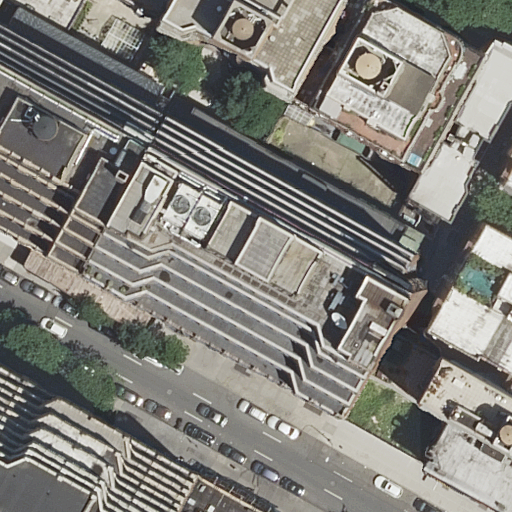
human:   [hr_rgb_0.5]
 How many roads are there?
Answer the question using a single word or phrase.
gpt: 1

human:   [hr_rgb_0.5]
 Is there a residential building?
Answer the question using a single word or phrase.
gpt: yes

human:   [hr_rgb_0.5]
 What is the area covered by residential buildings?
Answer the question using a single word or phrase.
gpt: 6759m2

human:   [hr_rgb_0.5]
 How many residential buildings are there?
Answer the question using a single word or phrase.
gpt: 13

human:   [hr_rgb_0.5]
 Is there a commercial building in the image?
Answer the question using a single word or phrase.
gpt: no

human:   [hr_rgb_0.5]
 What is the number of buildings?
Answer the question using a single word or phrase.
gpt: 13

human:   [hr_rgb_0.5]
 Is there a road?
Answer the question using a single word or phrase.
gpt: yes

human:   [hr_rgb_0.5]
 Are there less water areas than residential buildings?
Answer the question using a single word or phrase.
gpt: yes

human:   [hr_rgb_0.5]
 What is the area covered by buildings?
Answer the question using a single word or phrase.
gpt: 6759m2

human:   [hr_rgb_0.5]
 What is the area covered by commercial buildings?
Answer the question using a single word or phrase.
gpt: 0m2

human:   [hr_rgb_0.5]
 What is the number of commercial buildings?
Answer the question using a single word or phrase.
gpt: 0

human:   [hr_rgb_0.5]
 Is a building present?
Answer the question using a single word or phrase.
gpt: yes

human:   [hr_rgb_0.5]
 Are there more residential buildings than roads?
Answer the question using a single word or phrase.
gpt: yes

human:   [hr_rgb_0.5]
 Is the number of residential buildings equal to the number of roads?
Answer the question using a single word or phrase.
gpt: no

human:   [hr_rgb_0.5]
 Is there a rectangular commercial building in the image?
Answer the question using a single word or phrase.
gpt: no

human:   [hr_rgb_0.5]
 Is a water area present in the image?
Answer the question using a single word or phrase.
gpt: no

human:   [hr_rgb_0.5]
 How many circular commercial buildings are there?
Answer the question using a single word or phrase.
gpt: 0

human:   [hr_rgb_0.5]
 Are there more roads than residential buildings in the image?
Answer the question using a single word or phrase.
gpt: no

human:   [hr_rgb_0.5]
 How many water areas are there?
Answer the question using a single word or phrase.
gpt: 0

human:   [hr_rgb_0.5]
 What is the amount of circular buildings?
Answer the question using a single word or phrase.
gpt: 0

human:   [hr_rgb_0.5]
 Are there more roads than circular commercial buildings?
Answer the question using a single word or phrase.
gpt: yes

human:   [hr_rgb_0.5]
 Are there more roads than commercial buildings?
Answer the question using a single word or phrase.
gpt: yes

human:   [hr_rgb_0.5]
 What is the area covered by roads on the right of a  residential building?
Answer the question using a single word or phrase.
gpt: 0m2

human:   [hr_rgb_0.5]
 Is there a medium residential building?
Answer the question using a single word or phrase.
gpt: yes

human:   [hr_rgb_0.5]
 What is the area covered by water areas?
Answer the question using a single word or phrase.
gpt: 0m2

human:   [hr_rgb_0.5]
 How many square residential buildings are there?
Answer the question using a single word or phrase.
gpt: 0

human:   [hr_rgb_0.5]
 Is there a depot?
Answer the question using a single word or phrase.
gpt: no

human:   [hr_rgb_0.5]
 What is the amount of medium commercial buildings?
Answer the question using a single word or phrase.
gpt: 0

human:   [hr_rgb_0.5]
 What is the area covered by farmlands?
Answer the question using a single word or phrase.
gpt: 0m2

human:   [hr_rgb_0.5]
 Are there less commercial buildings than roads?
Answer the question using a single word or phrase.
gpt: yes

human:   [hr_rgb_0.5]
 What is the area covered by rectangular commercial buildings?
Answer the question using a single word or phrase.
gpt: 0m2

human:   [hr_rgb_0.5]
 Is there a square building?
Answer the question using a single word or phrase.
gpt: no

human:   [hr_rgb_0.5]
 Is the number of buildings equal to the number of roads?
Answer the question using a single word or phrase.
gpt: no

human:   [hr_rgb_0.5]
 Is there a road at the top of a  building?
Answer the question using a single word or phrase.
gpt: yes

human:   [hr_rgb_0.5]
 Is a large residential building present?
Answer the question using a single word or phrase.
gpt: yes

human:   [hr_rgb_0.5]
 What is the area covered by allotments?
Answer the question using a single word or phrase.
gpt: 0m2

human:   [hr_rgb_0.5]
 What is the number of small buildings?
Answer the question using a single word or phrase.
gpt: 4

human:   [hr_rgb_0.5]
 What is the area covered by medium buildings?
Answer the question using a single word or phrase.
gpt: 1267m2

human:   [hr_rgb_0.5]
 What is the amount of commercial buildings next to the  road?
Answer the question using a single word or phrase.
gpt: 0

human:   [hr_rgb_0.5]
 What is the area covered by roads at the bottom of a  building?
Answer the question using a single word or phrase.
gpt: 0m2

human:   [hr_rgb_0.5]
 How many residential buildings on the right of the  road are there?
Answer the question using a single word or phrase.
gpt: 5

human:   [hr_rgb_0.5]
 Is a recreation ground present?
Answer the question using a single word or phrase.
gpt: no

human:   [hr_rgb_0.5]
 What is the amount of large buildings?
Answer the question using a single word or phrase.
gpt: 5

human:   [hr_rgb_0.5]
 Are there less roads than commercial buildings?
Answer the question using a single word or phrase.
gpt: no

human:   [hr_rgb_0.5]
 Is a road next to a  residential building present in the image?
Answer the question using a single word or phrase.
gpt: yes

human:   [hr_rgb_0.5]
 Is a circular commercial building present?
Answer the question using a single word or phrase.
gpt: no

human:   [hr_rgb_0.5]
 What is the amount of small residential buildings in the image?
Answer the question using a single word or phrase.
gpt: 4

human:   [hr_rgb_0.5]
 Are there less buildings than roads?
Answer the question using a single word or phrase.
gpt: no

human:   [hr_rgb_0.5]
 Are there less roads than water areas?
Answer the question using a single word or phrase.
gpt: no

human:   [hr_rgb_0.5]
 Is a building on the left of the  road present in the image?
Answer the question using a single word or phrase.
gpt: yes

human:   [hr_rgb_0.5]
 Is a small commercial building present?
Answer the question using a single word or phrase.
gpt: no

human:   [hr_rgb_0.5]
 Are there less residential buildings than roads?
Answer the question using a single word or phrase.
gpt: no

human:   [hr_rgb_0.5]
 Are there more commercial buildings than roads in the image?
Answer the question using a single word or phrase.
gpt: no

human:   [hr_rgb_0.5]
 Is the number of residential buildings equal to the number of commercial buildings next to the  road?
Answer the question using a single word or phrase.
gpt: no

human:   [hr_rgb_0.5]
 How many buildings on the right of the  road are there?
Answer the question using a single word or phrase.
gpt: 5

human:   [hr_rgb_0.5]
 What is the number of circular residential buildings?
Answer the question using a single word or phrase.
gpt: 0

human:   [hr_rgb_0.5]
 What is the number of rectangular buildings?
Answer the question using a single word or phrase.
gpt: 4

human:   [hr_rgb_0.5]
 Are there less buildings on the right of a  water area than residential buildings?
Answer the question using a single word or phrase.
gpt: yes

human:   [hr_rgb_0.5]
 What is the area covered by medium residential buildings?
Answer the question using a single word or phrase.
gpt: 1267m2

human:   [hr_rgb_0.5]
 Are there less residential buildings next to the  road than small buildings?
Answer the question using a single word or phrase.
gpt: no

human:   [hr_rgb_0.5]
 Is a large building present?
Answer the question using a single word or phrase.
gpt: yes

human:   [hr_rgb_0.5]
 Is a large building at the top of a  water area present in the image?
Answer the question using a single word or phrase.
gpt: no

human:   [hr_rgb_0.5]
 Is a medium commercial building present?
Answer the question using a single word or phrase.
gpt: no

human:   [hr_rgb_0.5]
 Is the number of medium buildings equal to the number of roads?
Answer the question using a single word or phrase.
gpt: no